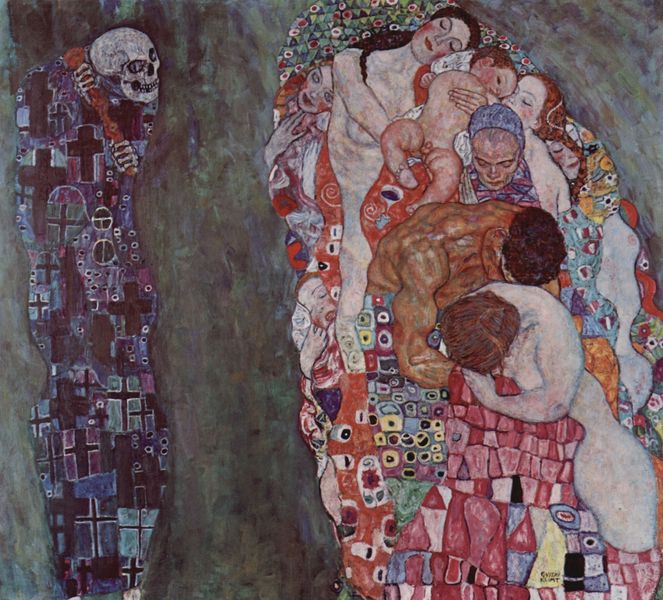
Titel: Leben und Tod
Künstler: Gustav Klimt
Standort: Wien
Institution: Sammlung Leopold
Schlagwörter: akt, blau, gemälde, hand, körper, mann, nackt, schlaf, wasser, weiß, akte, dreieck, frauen, gelb, grün, menschen, blumen, braun, brust, bunt, busen, finger, frau, frisur, grau, haar, hintergrund, kleider, männer, nacht, orange, schmuck, schwarz, türkis, blüten, rot, wiese, flächig, malerei, muster, ornament, symbolismus, alt, jung, wand, alte, arm, arme, augen, gesicht, inkarnat, mensch, schädel, tod, tot, hals, öl, kirche, gold, haare, stoff, decke, familie, kind, mutter, personen, person, rosa, rouge, kinder, kreis, chaos, kopfbedeckung, liebe, umarmung, liegen, schlafen, fläche, kette, lila, violett, baby, jugendstil, weib, weiber, muskeln, ornamente, verzierung, bettdecke, bauch, klimt, knochen, vanitas, penis, vergänglichkeit, alter, knabe, kreuz, jugend, traum, weinen, jugenstil, durcheinander, kreise, mosaik, allegorie, österreich, leben, skelett, totenkopf, kreuze, muskel, verschlungen, fresko, wien, totenschädel, dreiecke, gustav, art deco, art decor, geburt, säugling, mann frau, gerippe, generation, lebensalter, sensenmann, menschheit, gustav klimt, zeitalter, art dekor, fingerknochen, handknochen, schlafdecke, totnschädel, zyklus des lebens